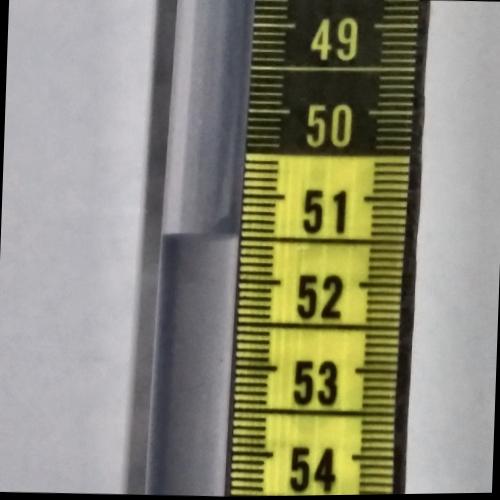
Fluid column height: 51.5 cm